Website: macys
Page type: account-selection
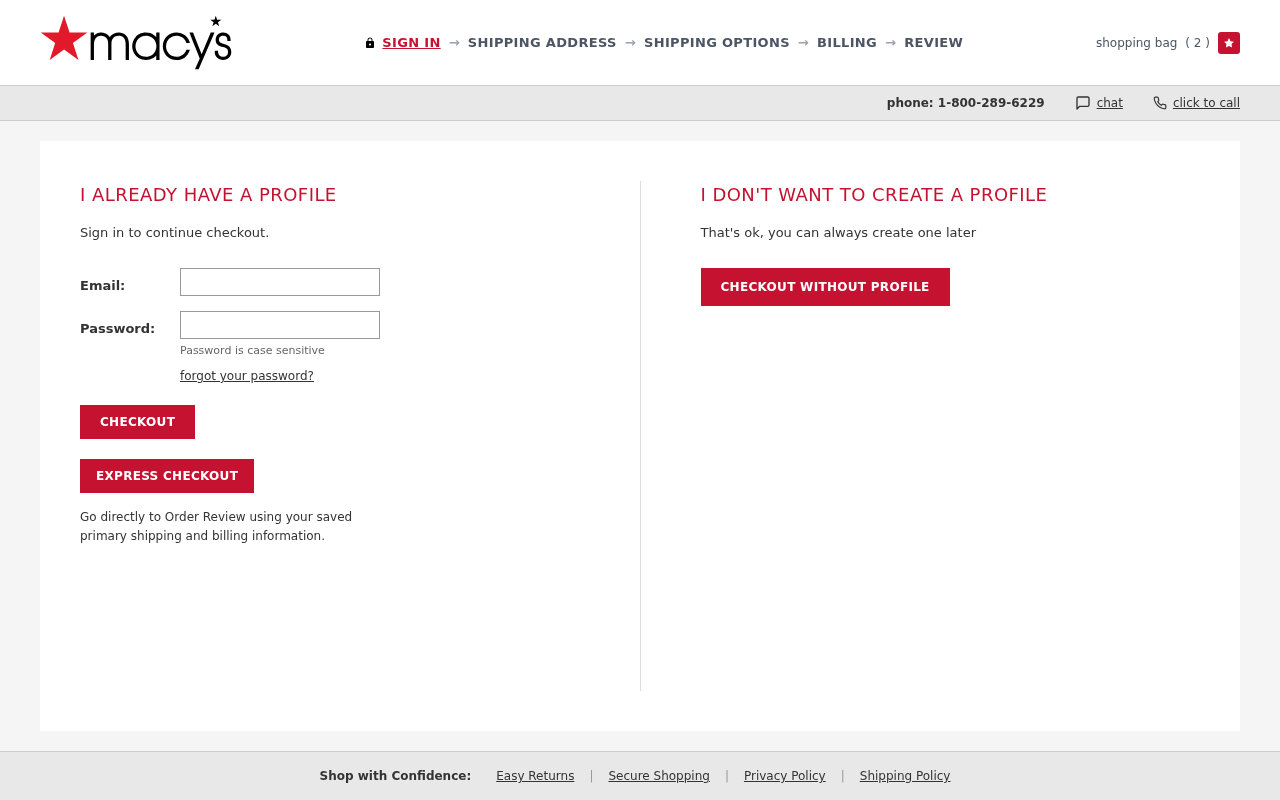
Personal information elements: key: PII_EMAIL
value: andrew.alexander@yahoo.com
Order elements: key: ORDER_NUM_ITEMS
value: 2